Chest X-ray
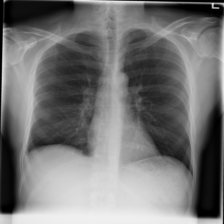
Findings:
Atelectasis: negative
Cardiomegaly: negative
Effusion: negative
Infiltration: negative
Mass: negative
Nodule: negative
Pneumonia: negative
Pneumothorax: negative
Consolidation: negative
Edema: negative
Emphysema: negative
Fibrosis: negative
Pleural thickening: negative
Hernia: negative